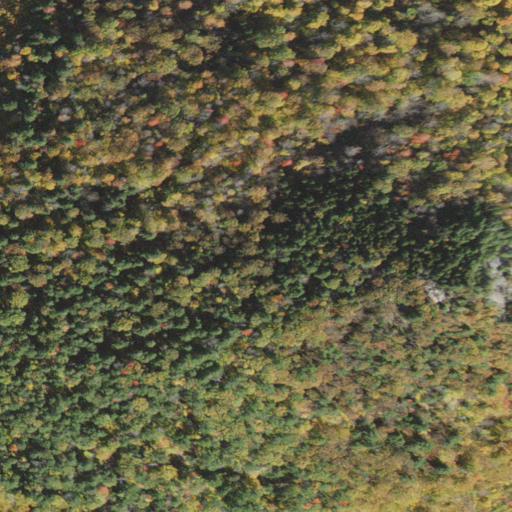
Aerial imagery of mountain in New Hampshire named Whiteface Mountain containing deciduous forest, evergreen forest, and mixed forest